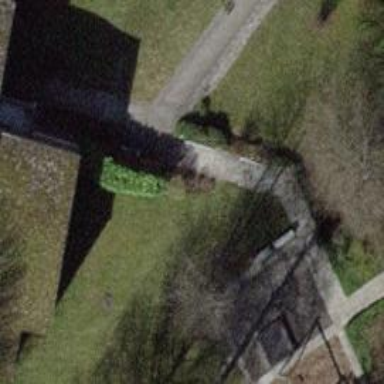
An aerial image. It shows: Concrete plates alley with steps.